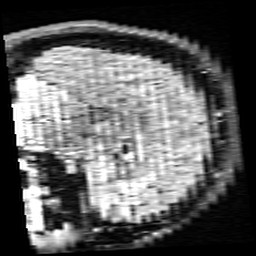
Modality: FLAIR
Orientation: sagittal
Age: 28
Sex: male
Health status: healthy
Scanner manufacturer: siemens
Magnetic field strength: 3 T
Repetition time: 9 s
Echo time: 0.088 s